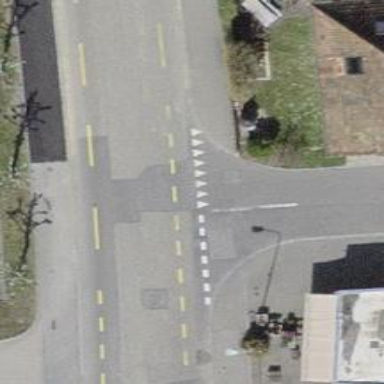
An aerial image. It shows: Road with "give way" sign.